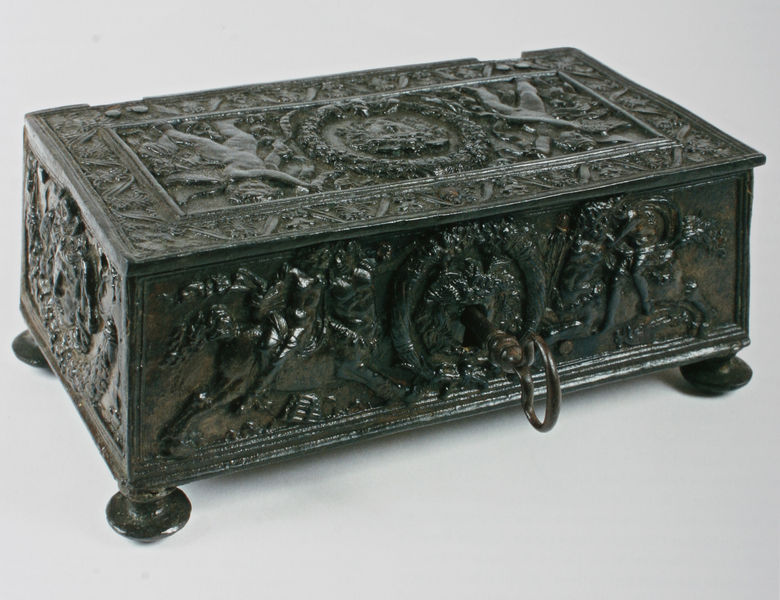
Titel: Kästchen
Künstler: Severo da Ravenna
Standort: Venedig
Institution: Museo Correr
Schlagwörter: adler, flügel, fuß, kampf, menschen, braun, holz, männer, schwarz, schloss, tiere, muster, ornament, alt, bart, band, barock, mensch, rahmen, stein, bild, decke, girlande, pflanzen, borte, renaissance, kinder, kreis, oval, pferd, pferde, reiter, rund, engel, putto, ranken, relief, füße, enge, klein, rand, figuren, krieg, men, people, white, black, dark, dick, figures, gray, green, grey, old, woman, dekor, figurativ, floral, ornamente, verzierung, patterns, metall, brown, wooden, bronze, plastik, poliert, ring, geheimnisvoll, foto, fotografie, vier, eisen, truhe, deckel, dose, eckig, rechteck, geld, noir, kupfer, kiste, mosaik, kranz, mythologie, ritter, jagd, kasten, verziert, fries, seiten, wood, eisenbeschlag, silver, scharnier, antik, angel, angels, centaur, horses, kentauren, man, kentaur, mythos, fabelwesen, romanik, greif, rechteckig, head, feet, metal, löwe, schlüssel, beschlag, schatulle, borde, emblem, putten, mittelfeld, gothik, animals, bird, kunsthandwerk, objekt, battle, birds, kästchen, reliquie, dragon, wings, schatz, schlüsselloch, schnitzereien, kleinod, relieff, cherub, person, laurel, leaves, wreath, antique, design, hufeisen, rectangle, art, box, crest, clé, animal, vessel, horse, ange, anges, chest, schmuckkästchen, four, schmuckstück, reliquiar, coffre, coffret, releif, mythisch, carving, schattule, verschliessbar, kugelfüße, schatzkiste, border, photograph, container, base, rectangular, zierborte, aufbeahrung, balusterfuss, key, keyhole, knopffüße, schnitzarbeien, boite, kugelfuß, secret, lock, engraved, bas relief, hunter, rider, 4, corner, clef, carved, carvings, storage, owl, hole, object, corners, item, closed, lid, horseshoe, sculpted, metalic, luxury, griffin, meteall, decorated, lkästchen, abschließen, designs, drkor, decorations, carged, safe, lockbox, a box, letter box, bas, geldkasette